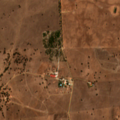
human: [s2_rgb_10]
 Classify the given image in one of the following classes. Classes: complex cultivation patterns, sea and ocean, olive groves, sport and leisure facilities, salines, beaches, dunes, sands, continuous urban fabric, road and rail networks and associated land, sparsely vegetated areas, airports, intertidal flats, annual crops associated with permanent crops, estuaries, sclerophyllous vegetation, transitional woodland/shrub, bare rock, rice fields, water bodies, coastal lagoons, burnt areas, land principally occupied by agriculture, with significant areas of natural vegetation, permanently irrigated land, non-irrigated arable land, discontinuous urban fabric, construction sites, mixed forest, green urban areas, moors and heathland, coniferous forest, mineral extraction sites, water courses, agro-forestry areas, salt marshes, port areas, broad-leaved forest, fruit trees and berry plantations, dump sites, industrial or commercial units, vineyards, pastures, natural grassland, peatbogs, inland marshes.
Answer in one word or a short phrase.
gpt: non-irrigated arable land, transitional woodland/shrub